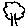
Label: tree